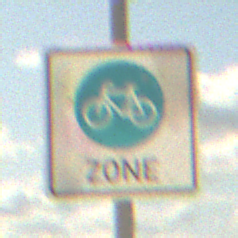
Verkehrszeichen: BeginnFahrradzone
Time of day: Midday
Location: Outdoor (Beach)
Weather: PartlyCloudy
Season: NotSpecified
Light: Natural